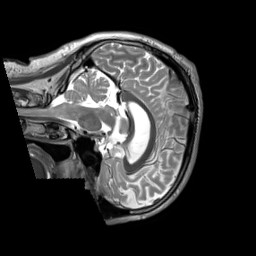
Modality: T2w
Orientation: sagittal
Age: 43
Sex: male
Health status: ill
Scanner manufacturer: siemens
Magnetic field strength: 3 T
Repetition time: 2.8 s
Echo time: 0.326 s